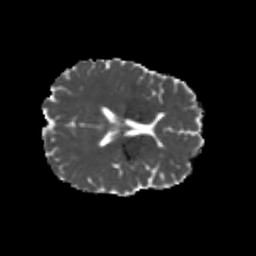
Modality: MD
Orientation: axial
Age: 25
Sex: female
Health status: healthy
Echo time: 0.074 s